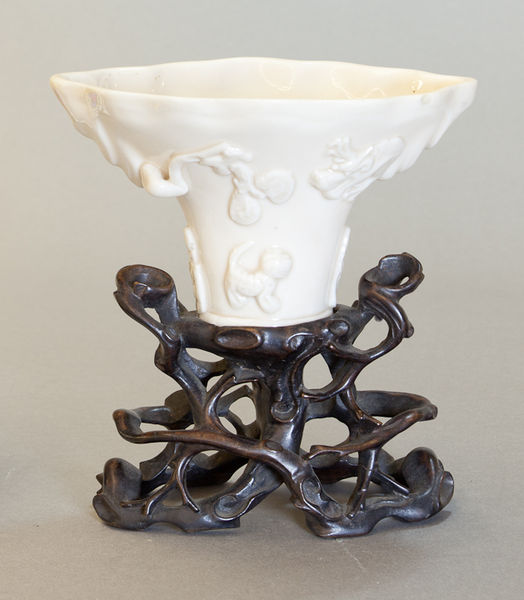
Titel: White Porcelain Vase
Standort: Amherst (Massachusetts, USA)
Institution: Mead Art Museum, Amherst College
Schlagwörter: lamp, white, black, gray, grey, old, symbolism, flowers, brown, plant, vase, wood, silver, classic, food, fruit, stone, tree, ear, nature, metal, stand, black and white, decoration, ornament, animals, dog, dogs, roots, glass, photo, sculpture, abstract, marble, leaves, cat, antique, design, art, shiny, legs, ceramic, vessel, branches, candle, cup, figure, horn, baby, rust, dragon, dish, bronze, branch, drink, lion, foto, photograph, container, porcelain, vine, bowl, ebony, iron, fear, copper, whit, cream, ceramics, ivory, whute, carved, tree branch, object, weird, cast, branching, figurine, masterpiece, rhino, weld, wobl, babt, hand made, caved, natural material